Question: I'm working on a website for an American Football team. They have these newsitems on their front page which they can manage through a CMS system. I have a problem with alligning the text inside those news items. Two of the news items look like this:

As you can see, the right newsitem text are displayed nicely. But the left cuts it off really bad. You can only see the top half of the text at the last sentence. I use to make sure the text doesn't make the div or newsitem bigger. Does anyone have any idea how to solve this through HTML and CSS or should I cut it off serverside with PHP?
Here's my code (HTML):
'''
<div class="newsitem">
<div class="titlemessagewrapper">
<h2 class="titel" align="center"><?php echo $row['homepagetitel']; ?></h2>
<div class="newsbericht">
<?php echo $row['homepagebericht']; ?>
</div>
</div>
<div class="newsfooter">
<span class="footer_author"><a href=""><?php echo get_gebruikersnaam_by_id($row['poster_id']); ?></a></span> <span class="footer_comment"><a href="">Comments <span>todo</span></a></span>
<a href="" class="footer_leesmeer">Lees meer</a>
</div>
</div>
'''
And here is the CSS:
'''
.newsitem{
float: left;
height: 375px;
width: 296px;
margin: 20px 20px 0px 20px;
background-color: #F5F5F5;
}
.newsitem .titel{
color:#132055;
font-size:1.2em;
line-height:1.3em;
font-weight:bold;
margin:10px 5px 5px 5px;
padding:0 0 6px 0;
border-bottom:1px dashed #9c0001;
}
.titlemessagewrapper{
height: 335px;
overflow: hidden;
}
.newsitem .newsbericht{
padding:5px 5px 5px 5px;
font-size: 0.8em;
margin-bottom: 5px;
}
.newsitem .newsfooter{
width: 100%;
height: 25px;
background-color: #132055;
margin: 0px auto;
font-size: 0.8em;
padding-top: 5px;
margin-top: 10px;
border: 1px solid #9c0001;
}
'''
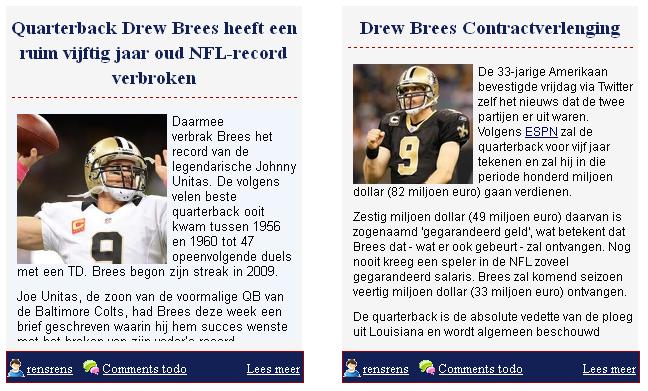
Answer: You should to enter '<cut>' !
- - '<cut>'-
If the div can only fit a fixed string length you should validate the max length of the news item Input body instead of relying on '<cut>'. This can be simply achieved using 'maxlength' attribute.
'''
<textarea id="userinput" maxlength="150">Enter your news</textarea>
'''
If you do use '<cut>' you should also add in 'overflow: hidden;' to ensure that the content is not unprofessionally displayed if no cut tag is present.
If you want to display the all text and keep the div the same fixed height
Replace
'''
overflow: hidden;
'''
with
'''
overflow:auto;
'''
(Scroll bar won't appear when content is smaller than the div)
Otherwise validate the length of the string / content in your div or remove the CSS height attribute to allow all the content appear with no scroll bars.
Hope this helps